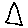
Label: triangle